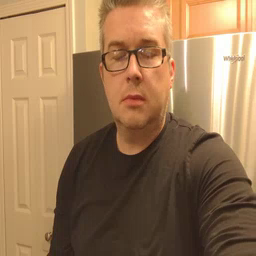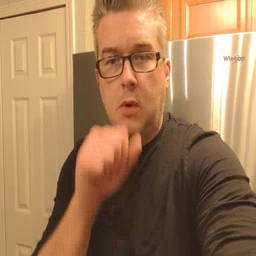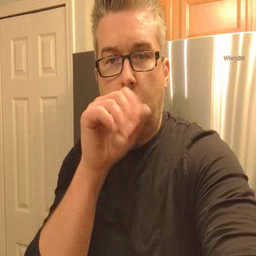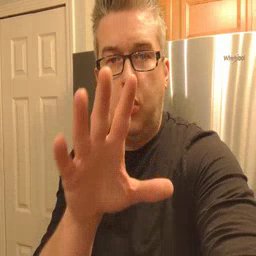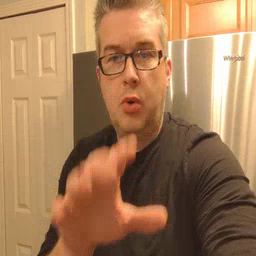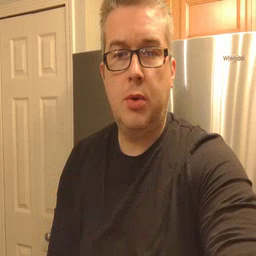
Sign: blow